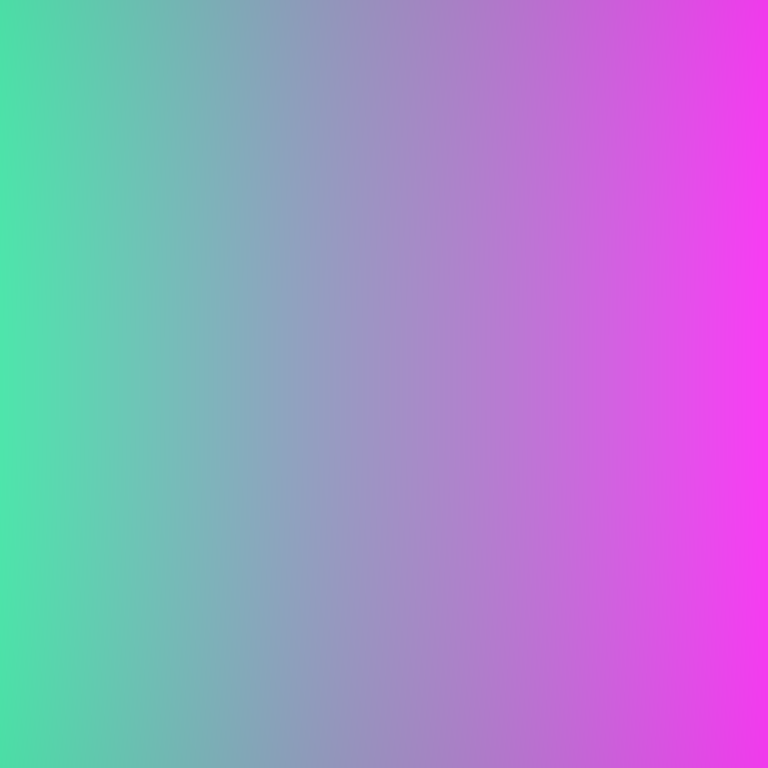
Abstract light effect, smooth gradient from vibrant green to soft magenta, dreamy atmosphere, diffuse glow, no room, no furniture, no objects.